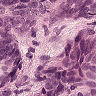
Metastatic tissue present: yes